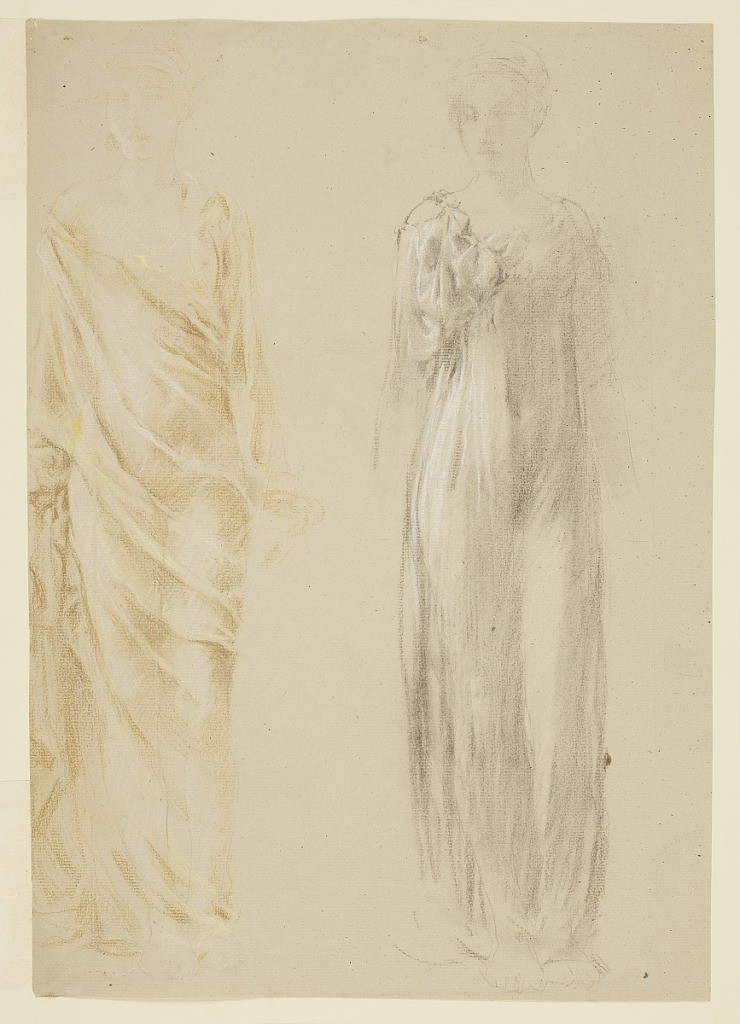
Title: Study for standing woman, “Vintage Festival,” Mendelssohn Glee Club, New York, NY
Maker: Robert Frederick Blum, American, 1857–1903
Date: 1895–1898
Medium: Pastel crayon on grey paper
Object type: Drawing
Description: Two sketches of a female figure. The standing woman is shown at left in transparent clothing of the classical style. At right is a similar cloth of modern style.